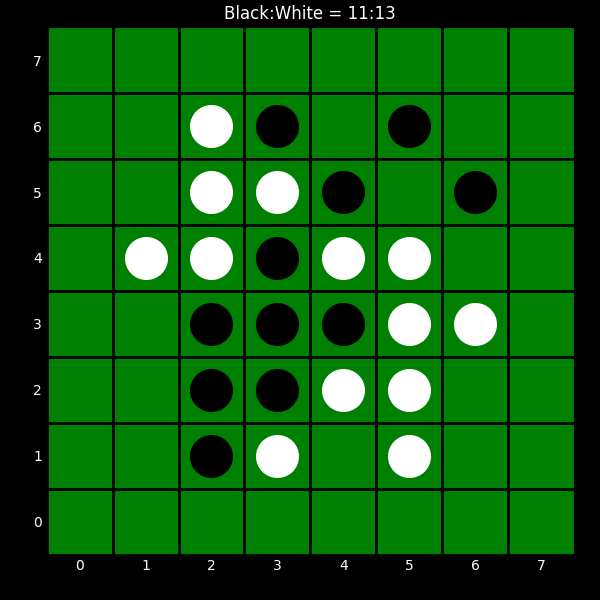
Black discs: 11
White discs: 13